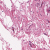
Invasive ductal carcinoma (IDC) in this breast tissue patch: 0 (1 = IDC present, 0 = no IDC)